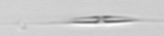
Label: Cylindrotheca